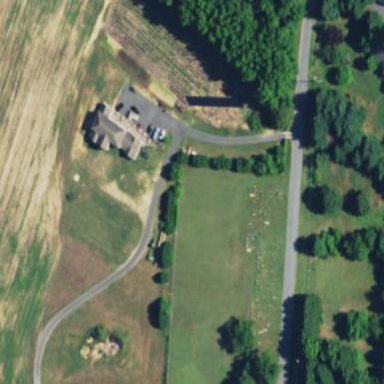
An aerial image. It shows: Graveyard.